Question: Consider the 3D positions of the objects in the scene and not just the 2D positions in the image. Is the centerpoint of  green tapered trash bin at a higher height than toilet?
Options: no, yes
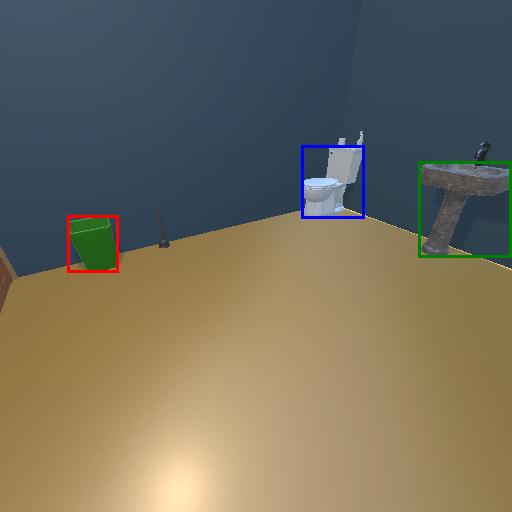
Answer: no